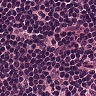
Metastatic tissue present: no